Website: macys
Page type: payment
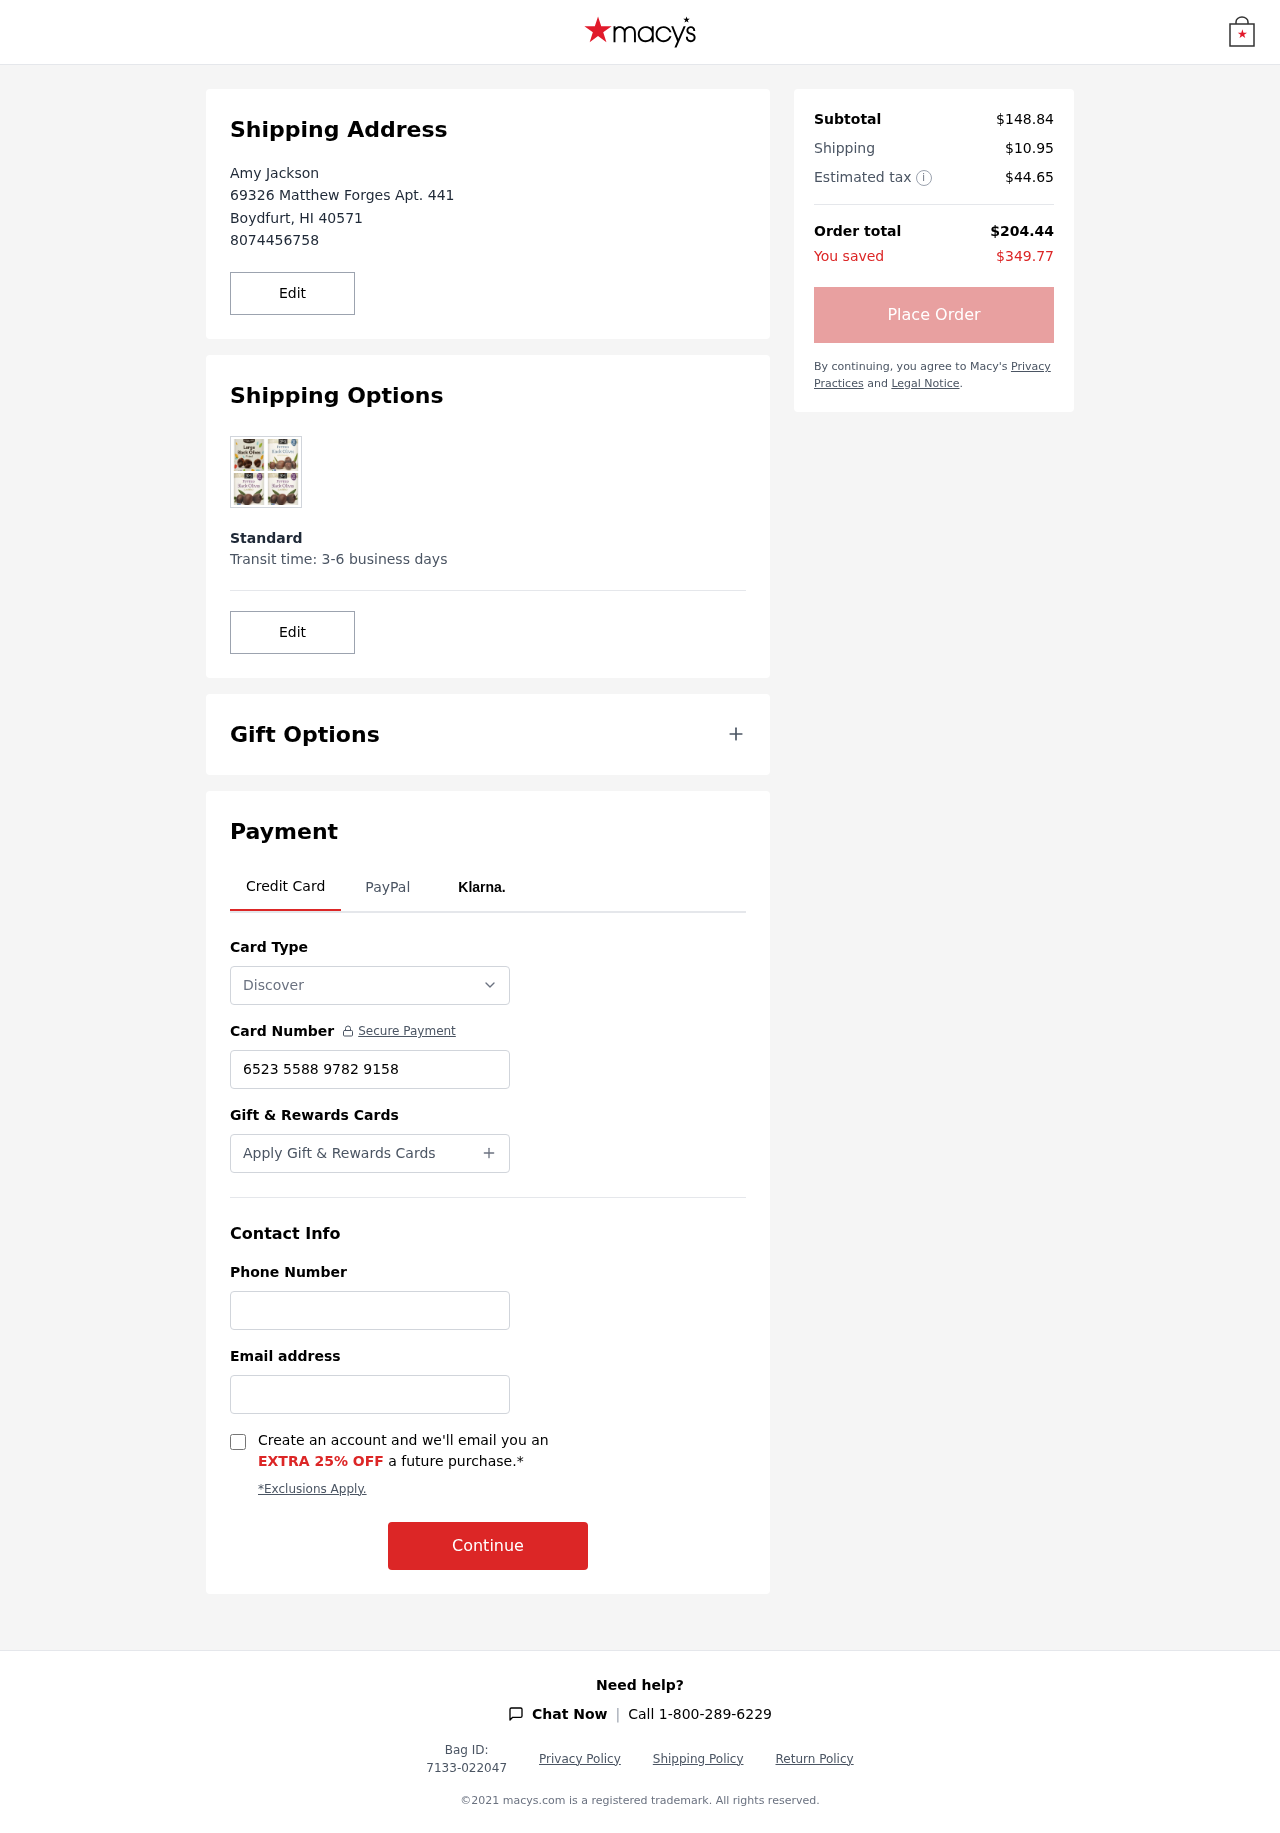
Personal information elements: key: PII_CARD_NUMBER
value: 6523 5588 9782 9158
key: PII_CARD_TYPE
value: Discover
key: PII_CITY
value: Boydfurt
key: PII_EMAIL
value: amy_jackson@hotmail.com
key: PII_FULLNAME
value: Amy Jackson
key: PII_PHONE
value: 8074456758
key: PII_POSTCODE
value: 40571
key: PII_STATE_ABBR
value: HI
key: PII_STREET
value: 69326 Matthew Forges Apt. 441
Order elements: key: ORDER_SUBTOTAL
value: $148.84
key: ORDER_SHIPPING_COST
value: $10.95
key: ORDER_TAX
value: $44.65
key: ORDER_TOTAL
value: $204.44
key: ORDER_SAVINGS
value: $349.77